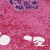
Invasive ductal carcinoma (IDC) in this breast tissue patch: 0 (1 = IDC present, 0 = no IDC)